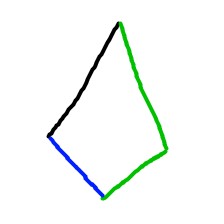
Shape: kite